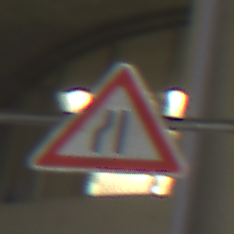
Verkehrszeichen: EinseitigVerengteFahrbahnLinks
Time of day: Night
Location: Outdoor (Urban)
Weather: PartlyCloudy
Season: NotSpecified
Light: Artificial